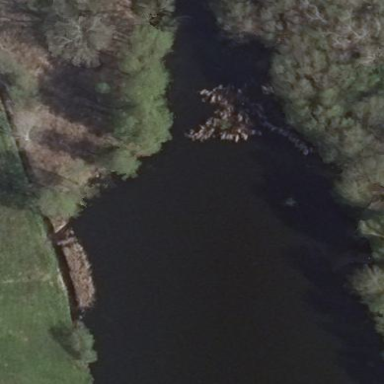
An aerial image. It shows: Pond with natural water.